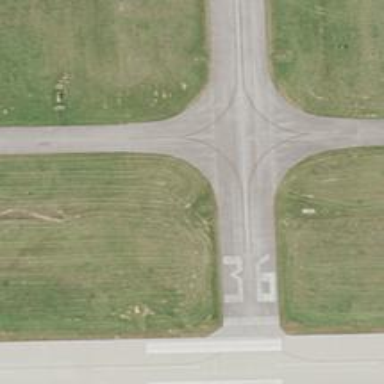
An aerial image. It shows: View of taxiway at the airport.